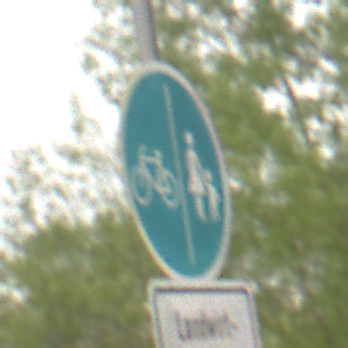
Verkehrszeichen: GetrennterRadUndGehwegRadwegLinks
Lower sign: BesondereFahrzeugeUndTransportgueter6
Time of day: MorningAfternoon
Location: Outdoor (Nature)
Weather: Overcast
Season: NotSpecified
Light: Natural